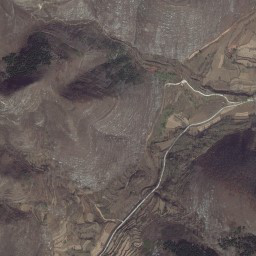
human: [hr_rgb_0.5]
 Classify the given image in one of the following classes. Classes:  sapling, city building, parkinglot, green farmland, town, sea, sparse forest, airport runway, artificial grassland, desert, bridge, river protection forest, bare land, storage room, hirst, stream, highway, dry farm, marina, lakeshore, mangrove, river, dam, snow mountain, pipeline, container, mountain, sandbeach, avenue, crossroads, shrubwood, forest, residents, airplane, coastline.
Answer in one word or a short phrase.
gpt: mountain